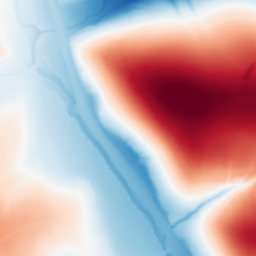
Category: trend_removal
Decomposition family: polynomial_high
Decomposition parameters: degree: 5
Upsampling method: quartic
Upsampling parameters: scale: 2
Upsampling scale: 2